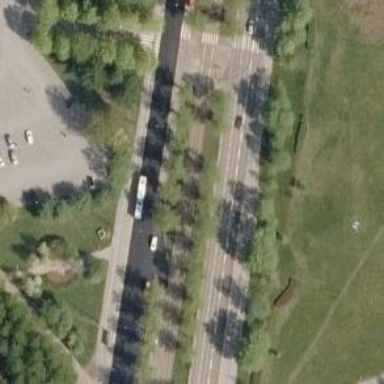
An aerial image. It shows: Path.